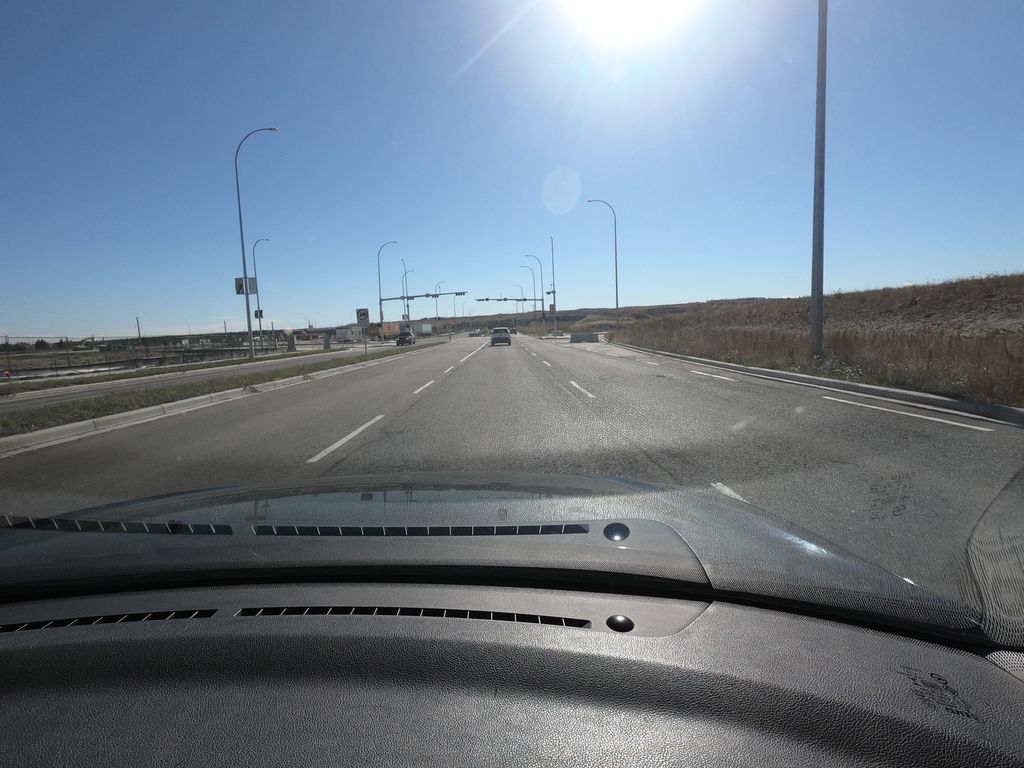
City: calgary